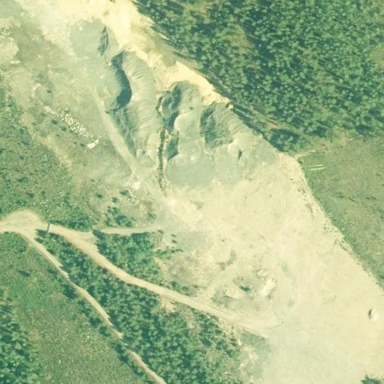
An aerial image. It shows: Quarry area.